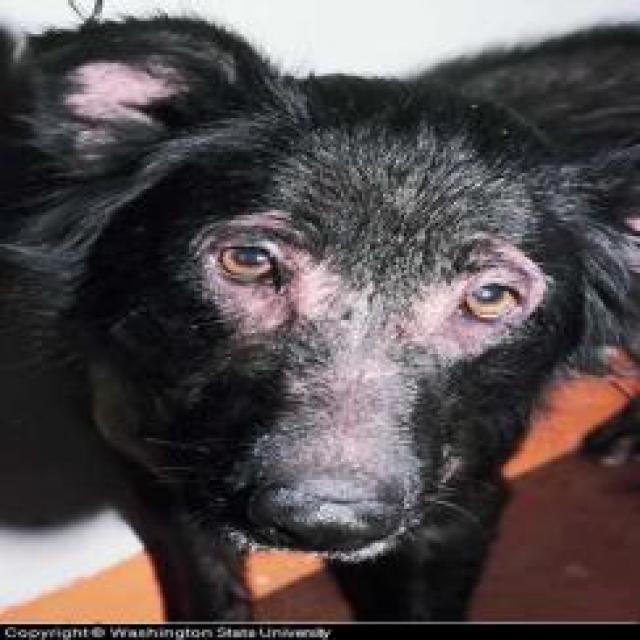
Canine hypersensitivity reaction — allergic skin response with urticaria, erythema, pruritus, and angioedema. May be food, environmental, or flea allergy related.